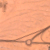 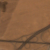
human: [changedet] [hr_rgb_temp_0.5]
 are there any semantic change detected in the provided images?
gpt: The intersection has been extended.